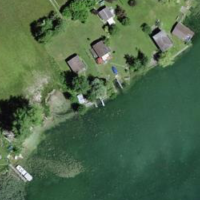
EUNIS habitat code: 14
Species observed at this site:
Rhamnus cathartica